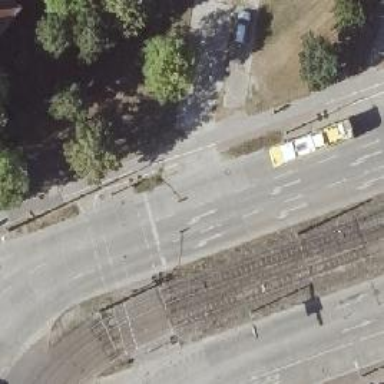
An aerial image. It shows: Concrete sidewalk with concrete cycleway.